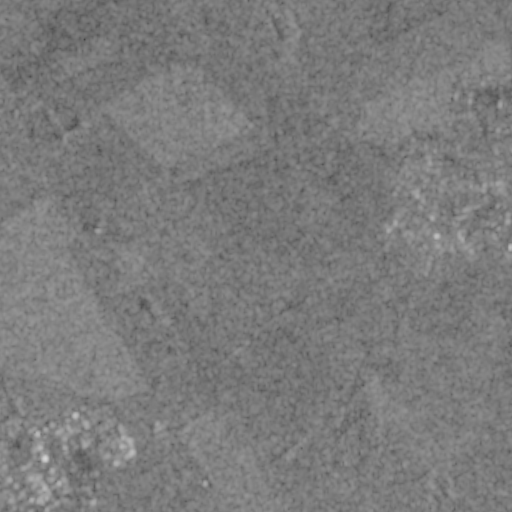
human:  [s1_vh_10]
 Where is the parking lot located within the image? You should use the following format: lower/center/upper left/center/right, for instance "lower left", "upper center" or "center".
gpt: The parking lot is located in the lower left of the image.
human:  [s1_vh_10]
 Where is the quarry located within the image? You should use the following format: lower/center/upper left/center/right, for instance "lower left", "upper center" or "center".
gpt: The quarry is located in the lower right of the image.
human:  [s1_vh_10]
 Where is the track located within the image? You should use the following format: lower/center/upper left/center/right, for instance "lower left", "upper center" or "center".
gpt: The track is located in the lower left of the image.
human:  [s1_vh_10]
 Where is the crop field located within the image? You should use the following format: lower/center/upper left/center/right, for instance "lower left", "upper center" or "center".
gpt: There is no crop field in the image.

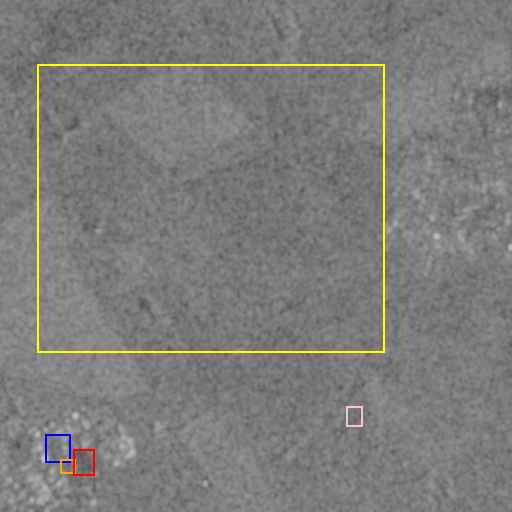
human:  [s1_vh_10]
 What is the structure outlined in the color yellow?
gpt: The structure outlined in yellow is a crop field.
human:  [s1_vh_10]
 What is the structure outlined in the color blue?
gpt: The structure outlined in blue is a park.
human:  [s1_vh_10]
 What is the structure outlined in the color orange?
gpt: The structure outlined in orange is a parking lot.
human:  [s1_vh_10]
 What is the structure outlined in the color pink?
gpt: The structure outlined in pink is a quarry.
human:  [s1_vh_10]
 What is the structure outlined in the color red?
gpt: The structure outlined in red is a track.
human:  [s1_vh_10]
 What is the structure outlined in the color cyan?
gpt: There is no cyan outline.